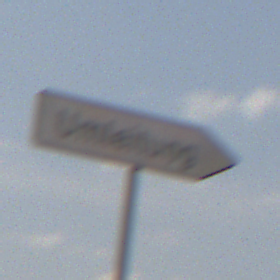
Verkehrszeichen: UmleitungswegweiserRechtsweisend
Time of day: Midday
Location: Outdoor (Nature)
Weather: PartlyCloudy
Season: NotSpecified
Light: Natural